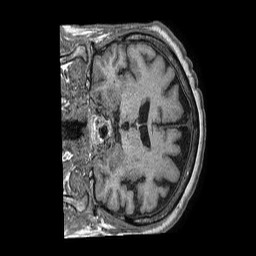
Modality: T1w
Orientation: coronal
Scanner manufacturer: philips
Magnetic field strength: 1.5 T
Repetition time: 0.007582 s
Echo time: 0.003445 s